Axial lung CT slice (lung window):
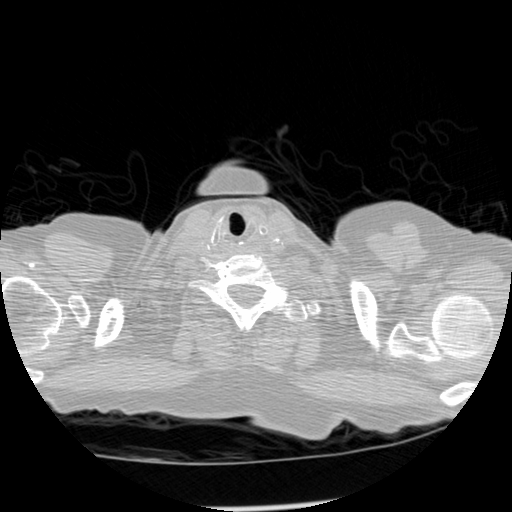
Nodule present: no